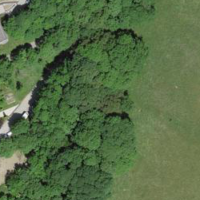
EUNIS habitat code: 24
Species observed at this site:
Primula veris